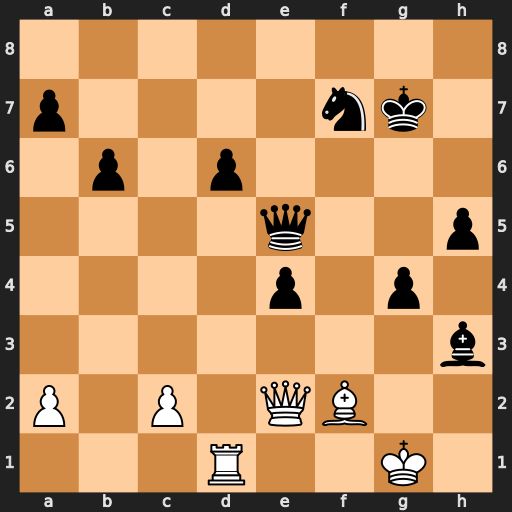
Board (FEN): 8/p4nk1/1p1p4/4q2p/4p1p1/7b/P1P1QB2/3R2K1
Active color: w
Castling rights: -
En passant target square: -
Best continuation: Bd4 Qxd4+ Rxd4